Field crop: tomato
Growth stage: 1
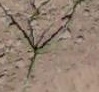
Species: cyperus